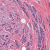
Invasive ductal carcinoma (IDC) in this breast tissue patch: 1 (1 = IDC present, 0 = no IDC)